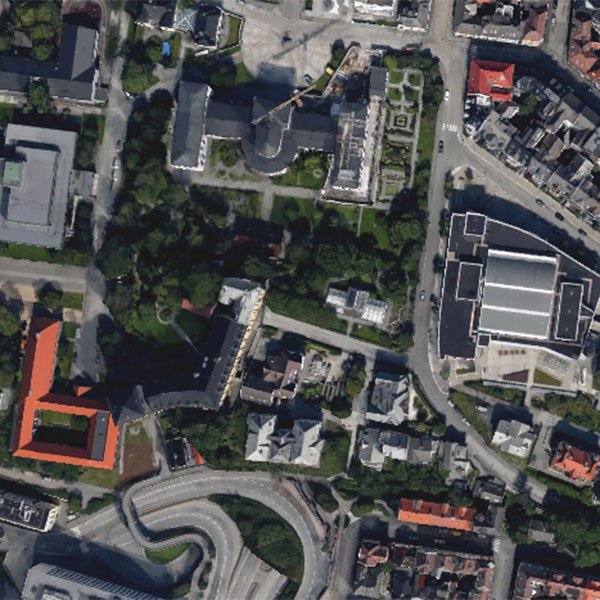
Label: School